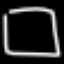
Label: square